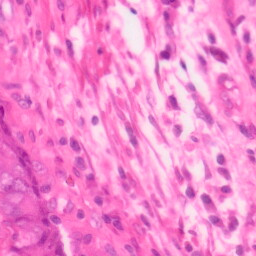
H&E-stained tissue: Colon